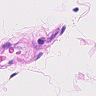
Metastatic tissue present: no